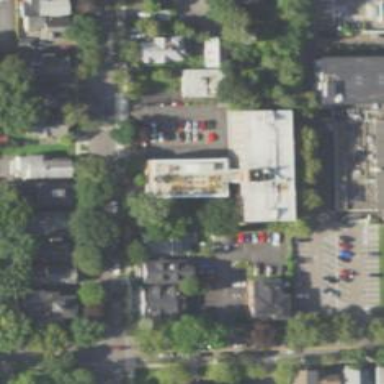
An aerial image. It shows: Building.